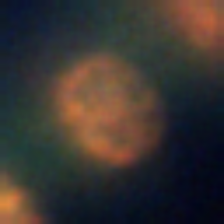
Taxon: Thalassiosira
Group: Diatoms